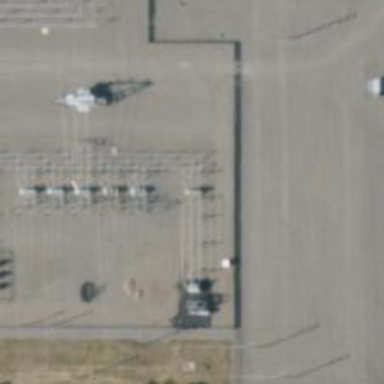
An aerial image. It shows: Switch for power supply.